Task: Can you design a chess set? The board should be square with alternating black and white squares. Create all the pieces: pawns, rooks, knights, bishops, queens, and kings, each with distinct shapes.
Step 2389:
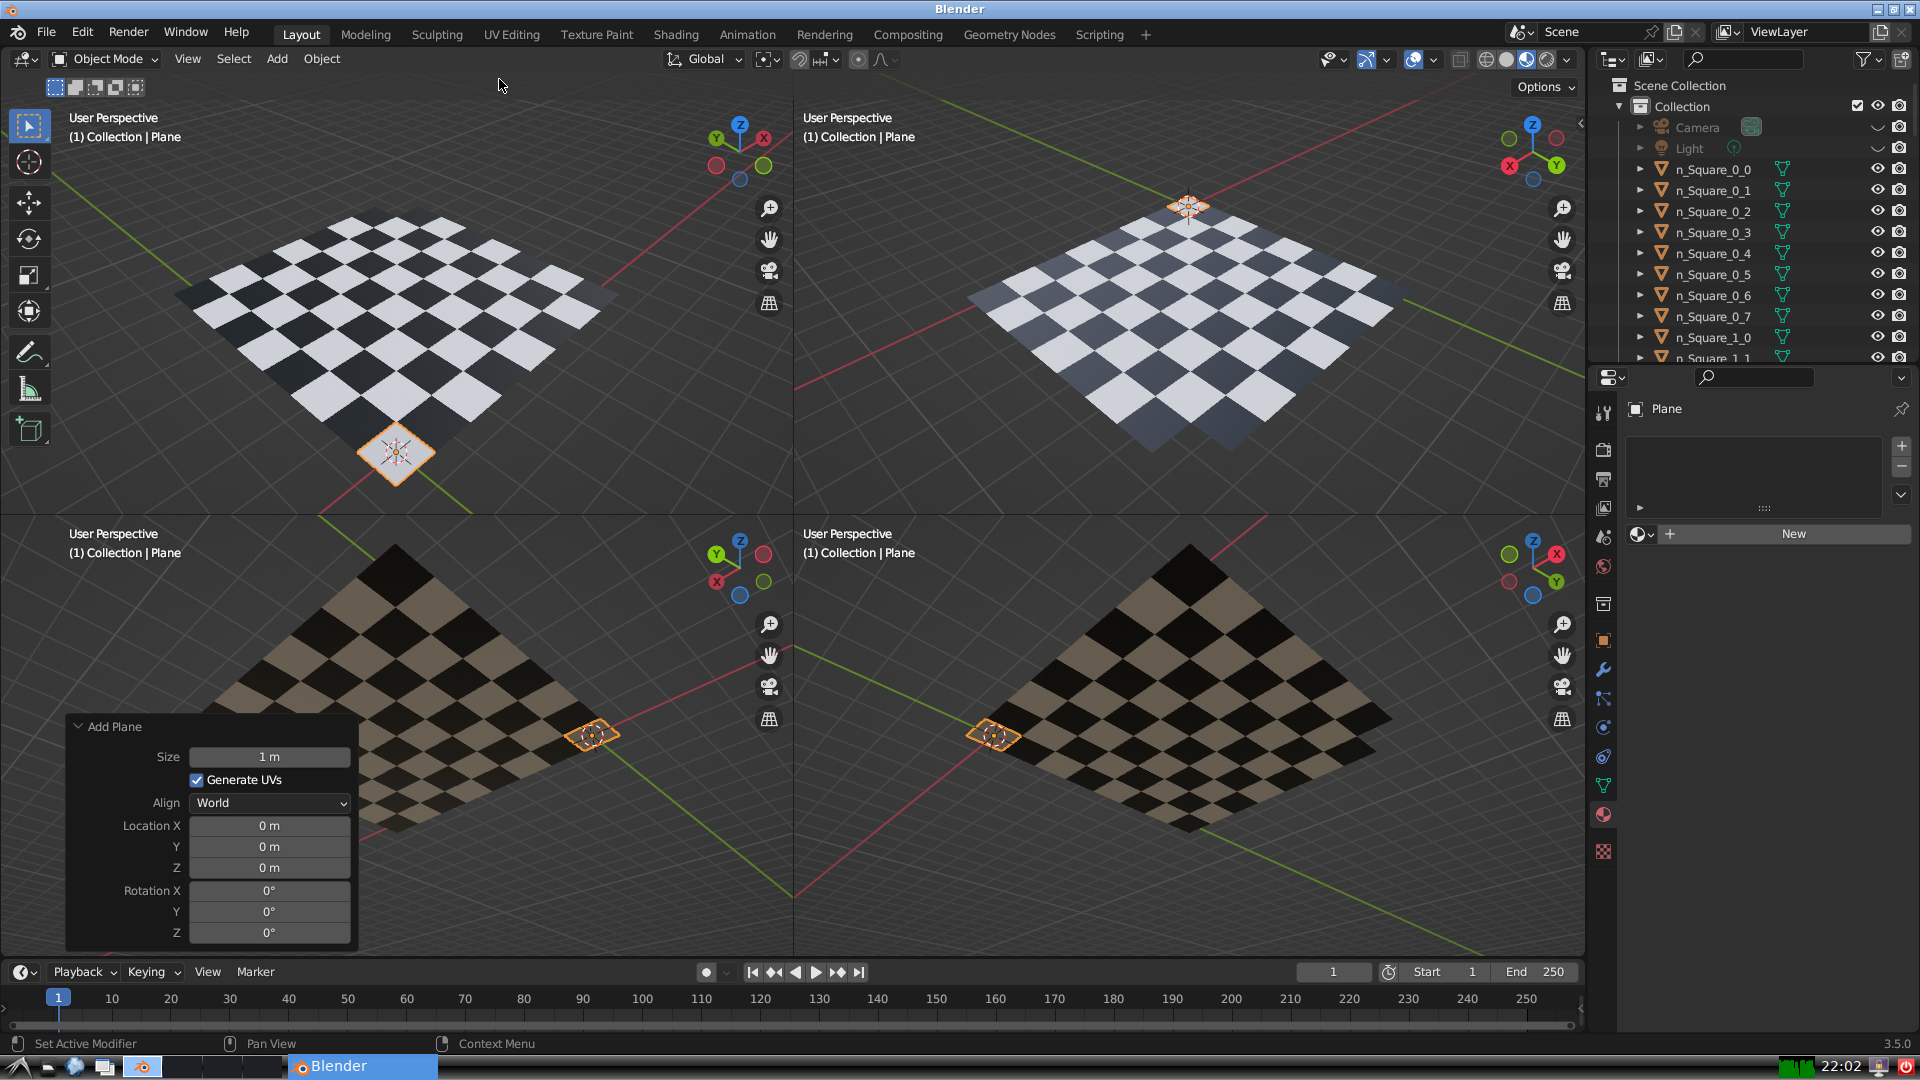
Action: {"mouse_move": [270, 758]}